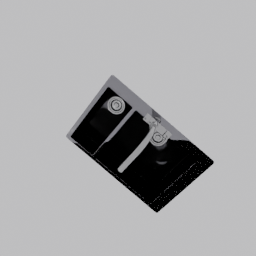
Label: appliances